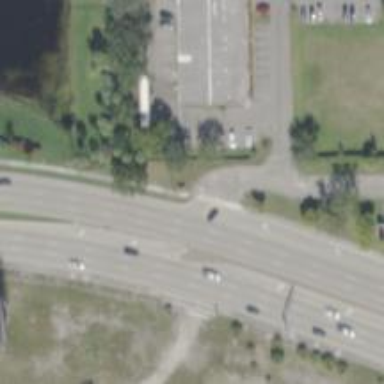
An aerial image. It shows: Primary link highway.